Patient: sex M, age 35
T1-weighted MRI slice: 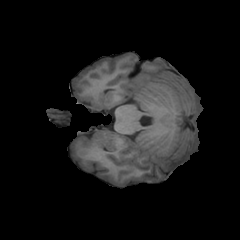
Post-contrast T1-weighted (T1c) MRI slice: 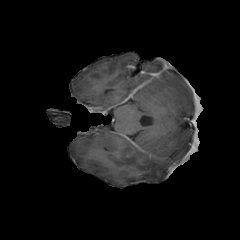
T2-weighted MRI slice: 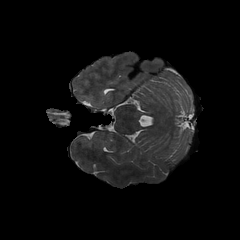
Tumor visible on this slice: no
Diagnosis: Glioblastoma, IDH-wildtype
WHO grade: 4